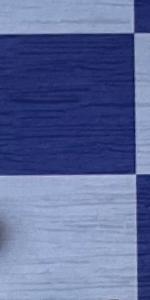
Label: Empty